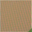
Piece: xx